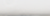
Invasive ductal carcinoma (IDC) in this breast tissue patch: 0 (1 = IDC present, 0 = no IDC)